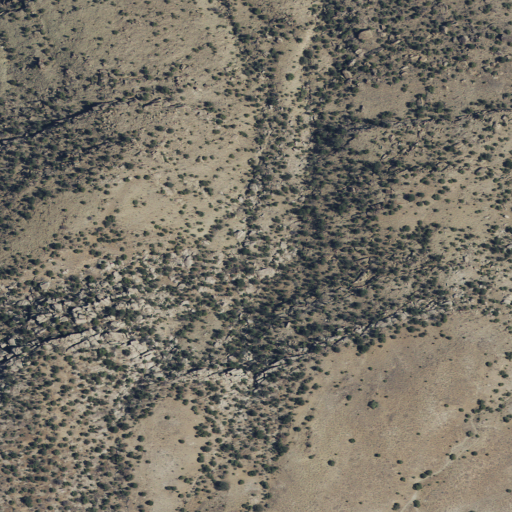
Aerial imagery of cliff(s) in Utah named Beaver Slide Rim containing evergreen forest and shrub